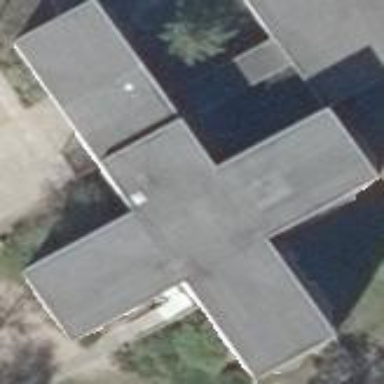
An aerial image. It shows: School building with flat roof.